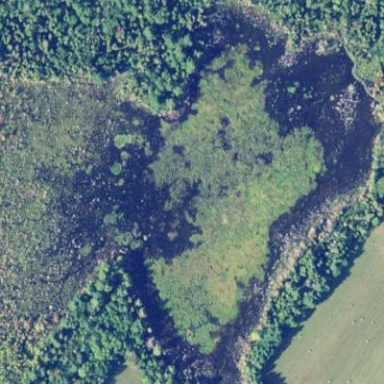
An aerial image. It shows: Marsh wetland.